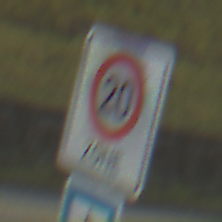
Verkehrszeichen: BeginnZone20
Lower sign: SackgasseFussgaengerDurchlaessig
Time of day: SunriseSunset
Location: Outdoor (Nature)
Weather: PartlyCloudy
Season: NotSpecified
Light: Natural